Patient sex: M
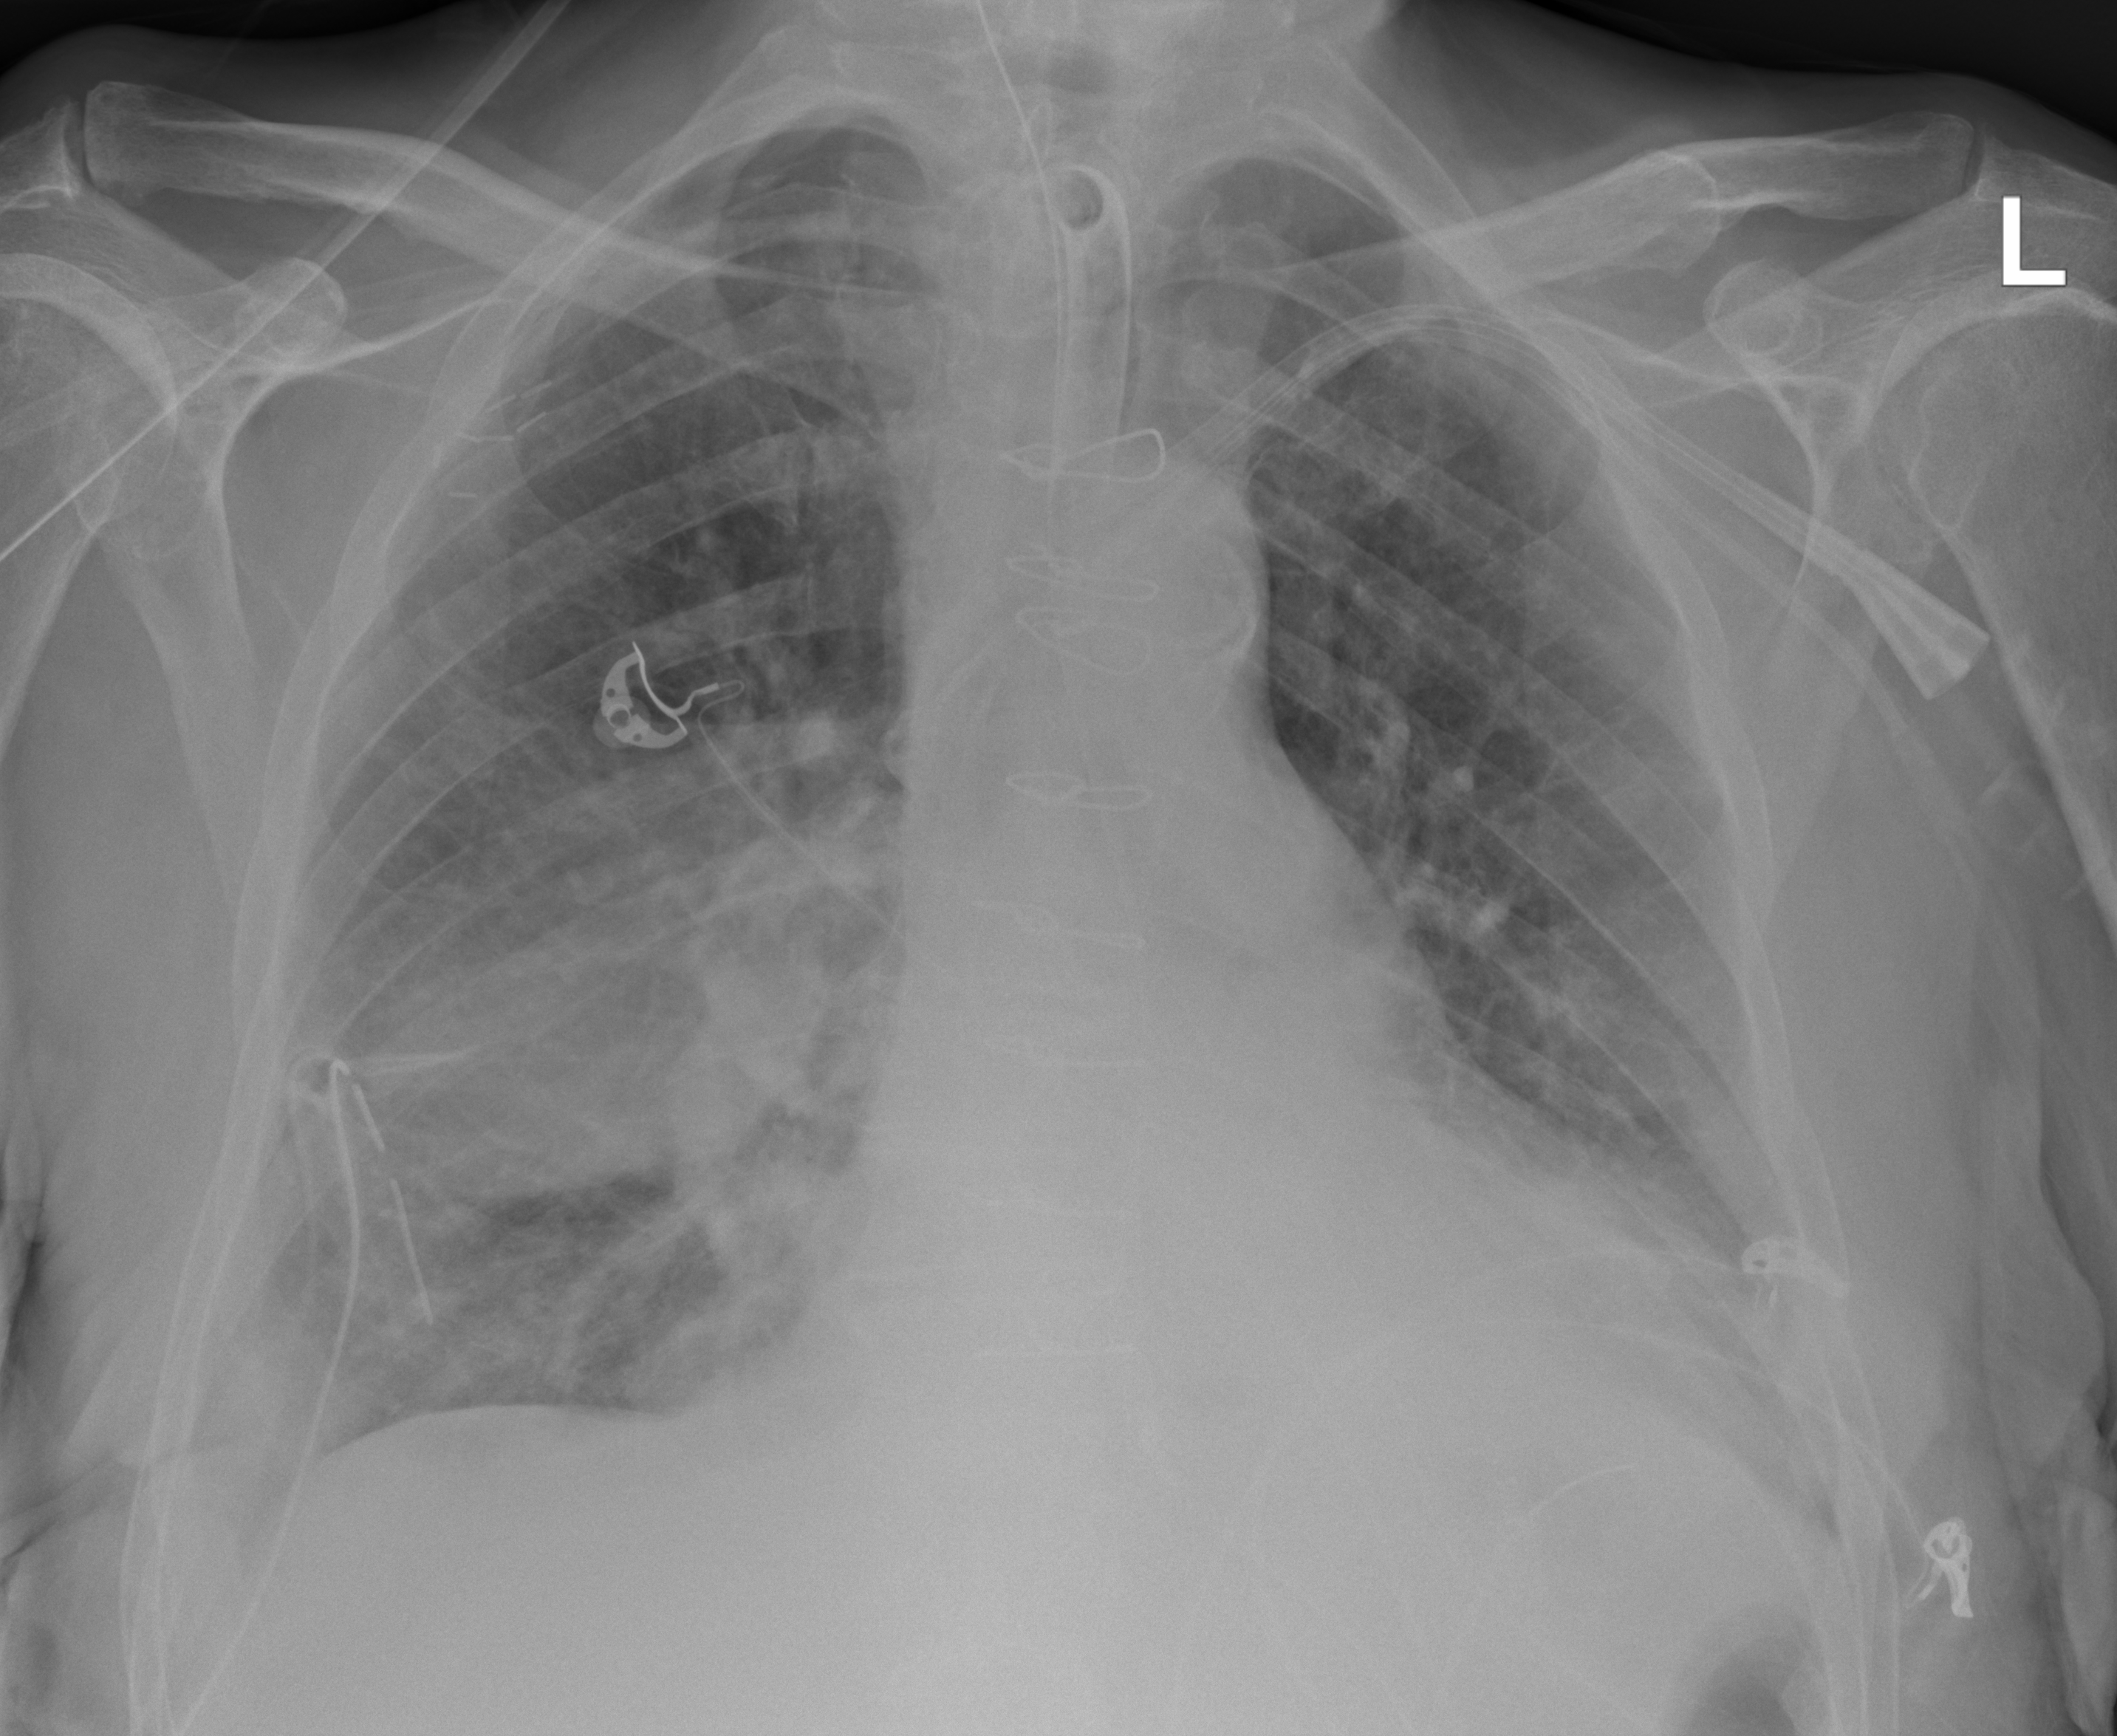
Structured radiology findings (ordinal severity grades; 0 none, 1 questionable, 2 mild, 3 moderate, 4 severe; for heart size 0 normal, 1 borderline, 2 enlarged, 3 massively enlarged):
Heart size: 2
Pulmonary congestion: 2
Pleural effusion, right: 2
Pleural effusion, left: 2
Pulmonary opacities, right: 3
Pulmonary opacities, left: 3
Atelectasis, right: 3
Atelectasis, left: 2